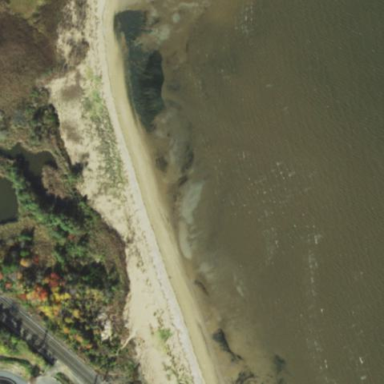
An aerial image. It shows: Scenic beach with natural beauty.